Fundus camera: zeiss
Shooting center: fovea
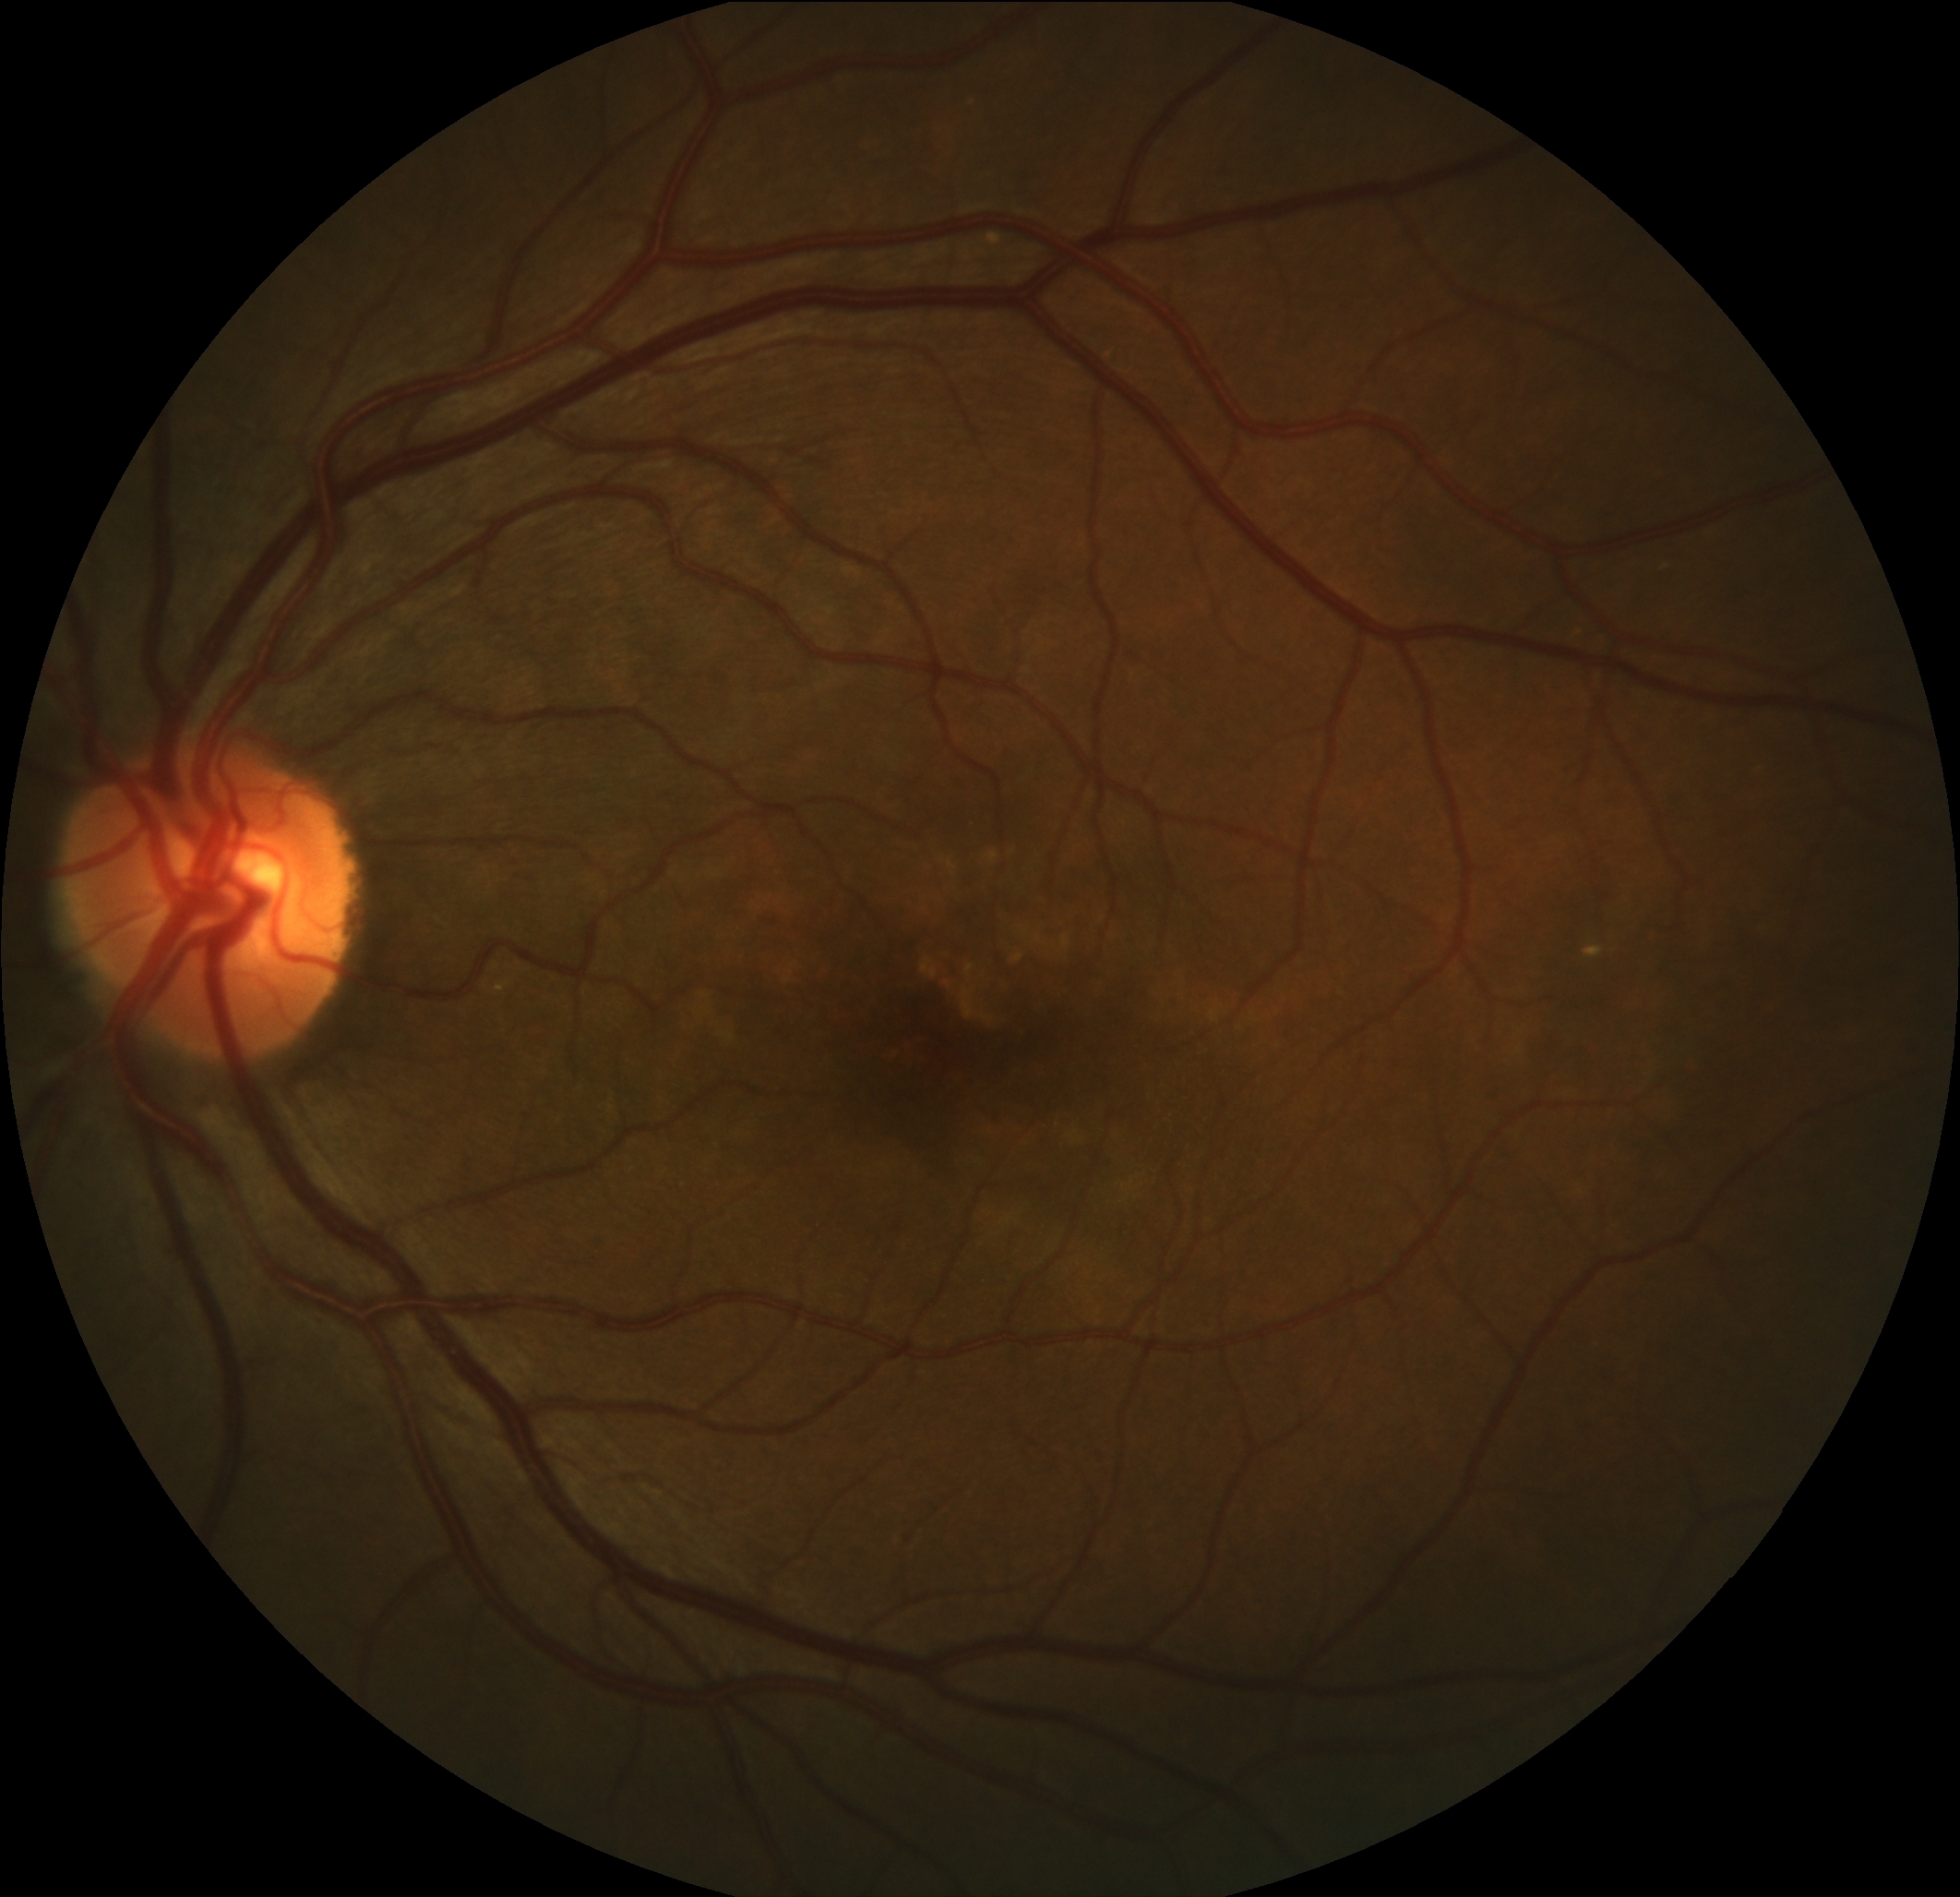
Pathologic myopia: no
Patchy retinal atrophy: absent
Retinal detachment: absent